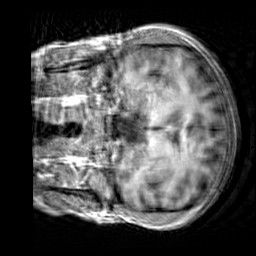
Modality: T1w
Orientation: coronal
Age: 20
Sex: male
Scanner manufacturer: siemens
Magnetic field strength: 3 T
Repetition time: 2.3 s
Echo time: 0.00303 s